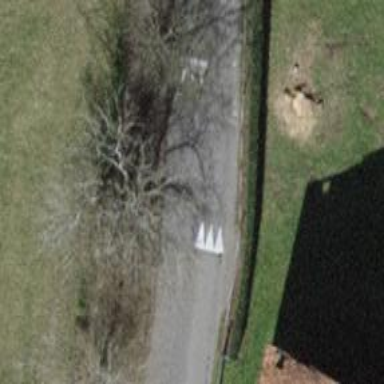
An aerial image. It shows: Bump for traffic calming.